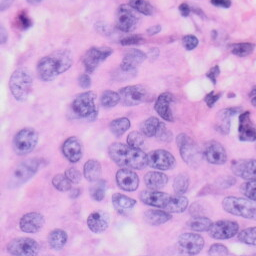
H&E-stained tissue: Skin